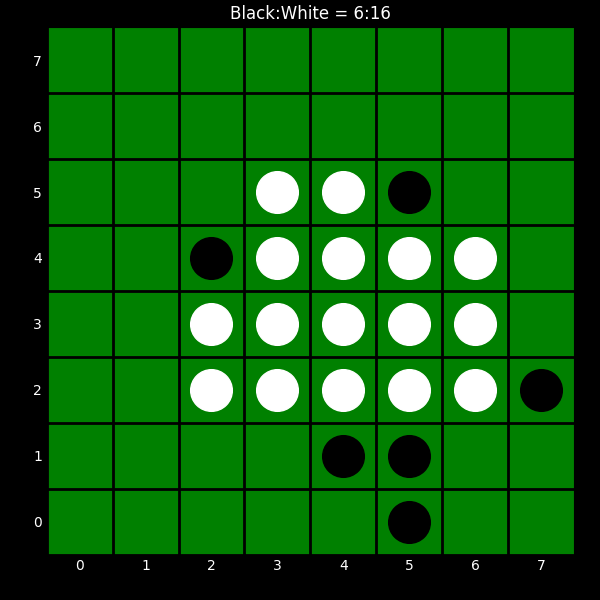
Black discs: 6
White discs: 16